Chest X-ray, PA view. Patient: 13 years old, sex M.
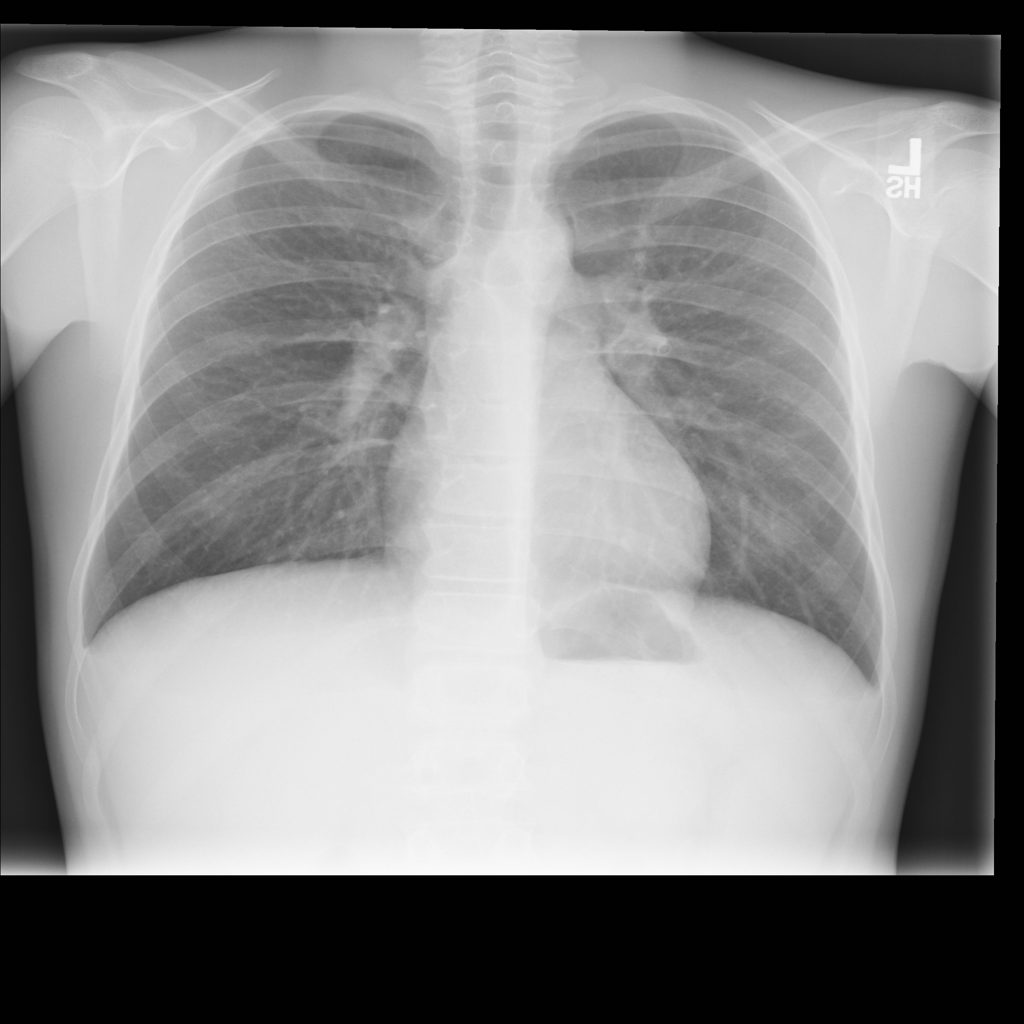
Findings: No Finding